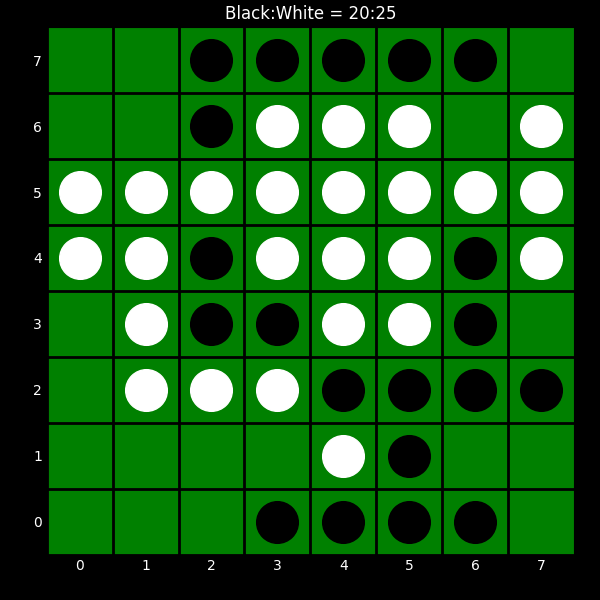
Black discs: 20
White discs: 25